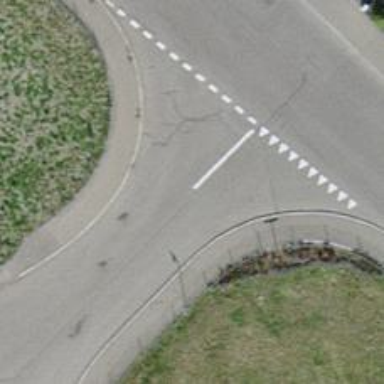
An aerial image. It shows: Residential road with asphalt surface. Both sides have sidewalks.